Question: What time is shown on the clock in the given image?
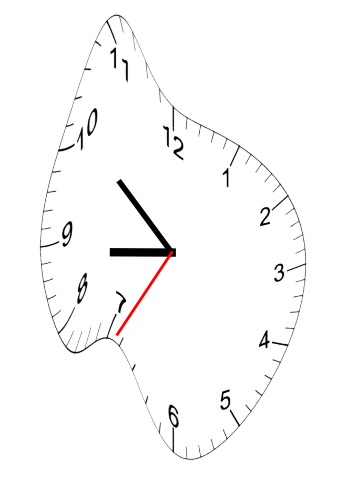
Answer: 08:51:35